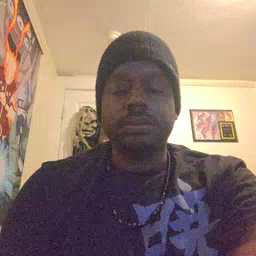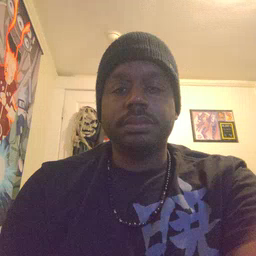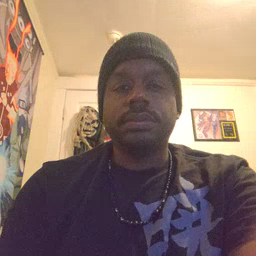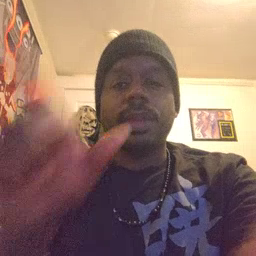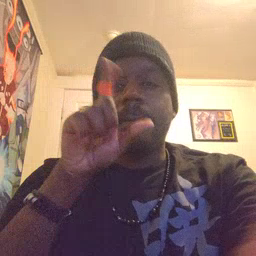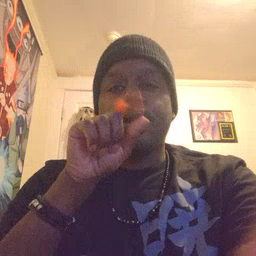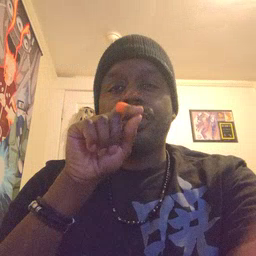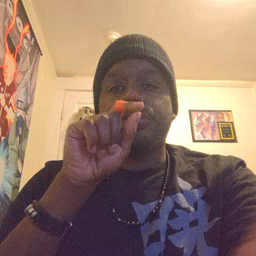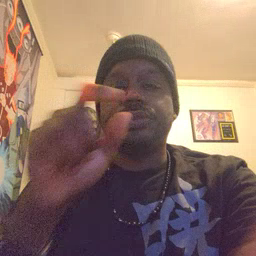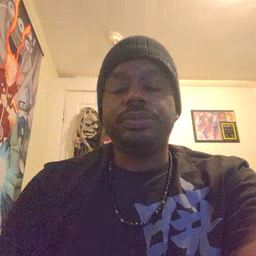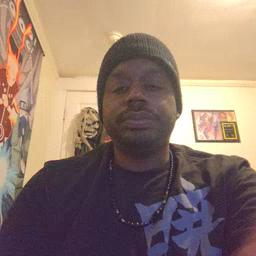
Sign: bird